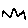
Label: zigzag